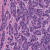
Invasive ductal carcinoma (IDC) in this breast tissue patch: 1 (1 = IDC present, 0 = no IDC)